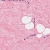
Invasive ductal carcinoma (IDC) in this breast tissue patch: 0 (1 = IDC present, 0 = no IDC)